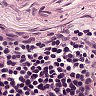
Metastatic tissue present: no